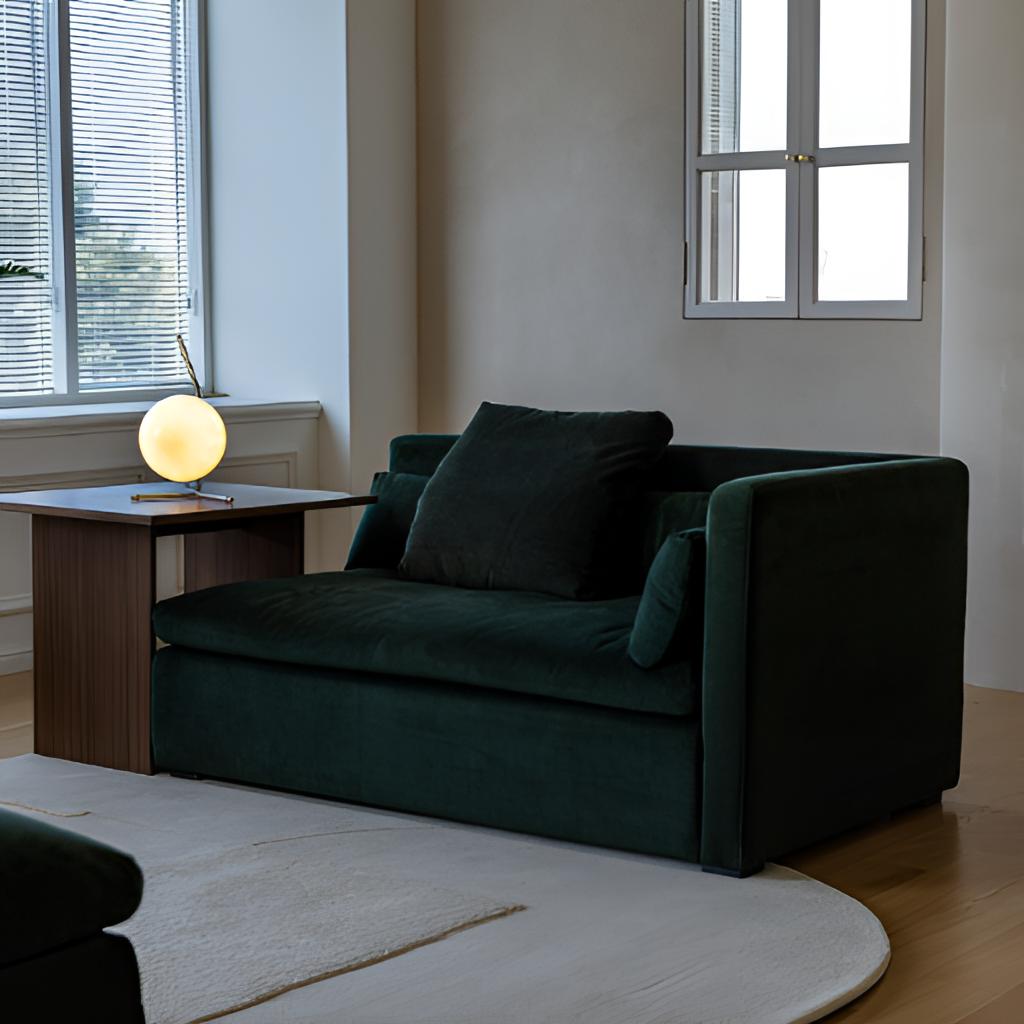
dark green velvet armchair, living room, paint wallpaper, with solid pattern, wood flooring, with plank pattern, contemporary